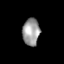
Tissue: lung
Cell type: Epithelial cells
Senescence score: 0.231
Nuclear area (px): 451
Mean DAPI intensity: 157.455